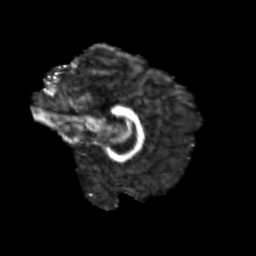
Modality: FA
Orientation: sagittal
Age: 23
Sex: female
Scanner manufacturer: siemens
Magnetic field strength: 3 T
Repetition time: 3.5 s
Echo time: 0.113 s